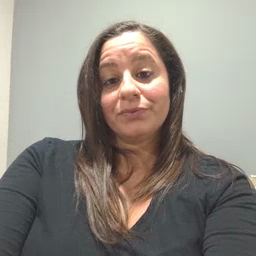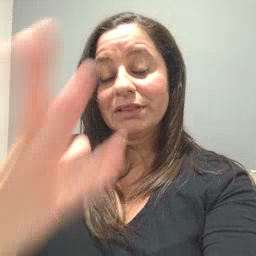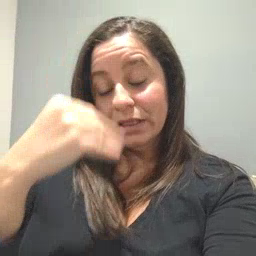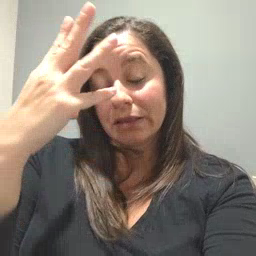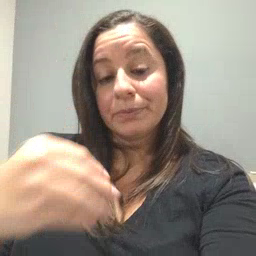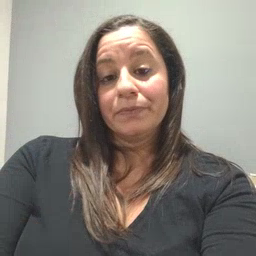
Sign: sleepy